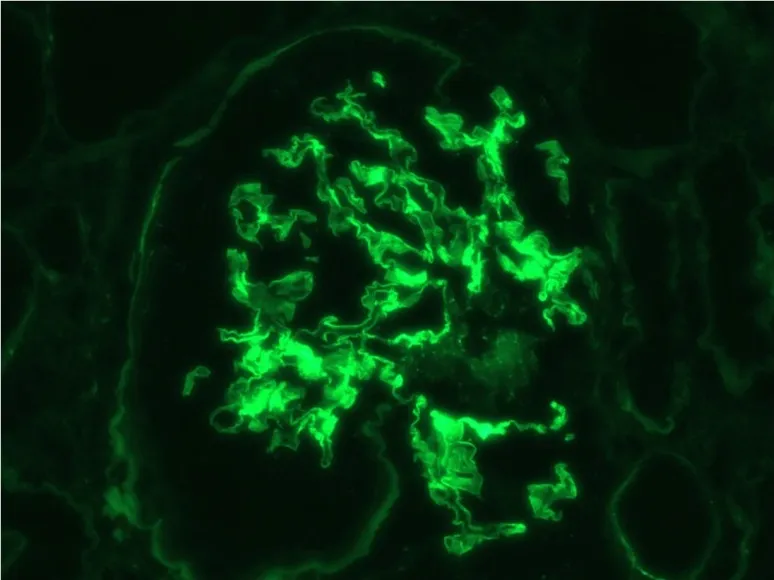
Immunofluorescence linear staining of IgG.
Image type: pathology (immunostaining)